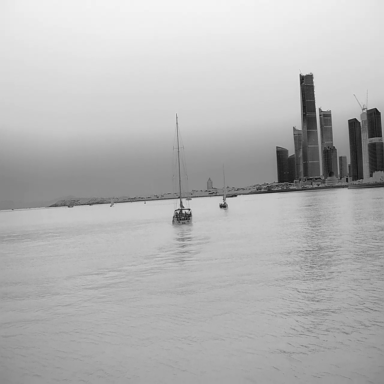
There are three container_ships in the infrared image.